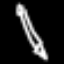
Label: pencil